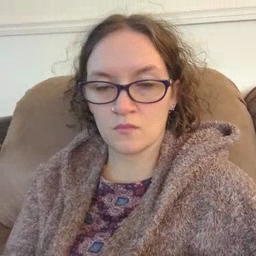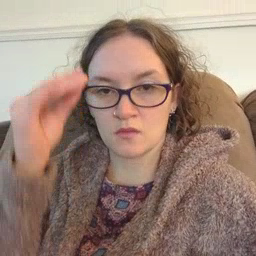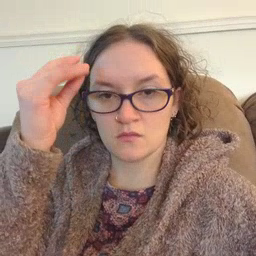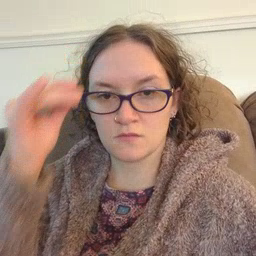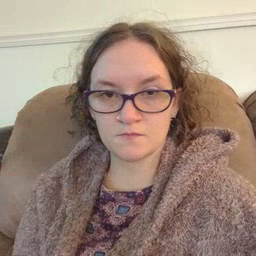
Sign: think